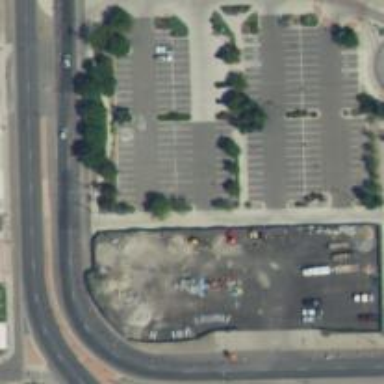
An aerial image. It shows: Parking space is available.